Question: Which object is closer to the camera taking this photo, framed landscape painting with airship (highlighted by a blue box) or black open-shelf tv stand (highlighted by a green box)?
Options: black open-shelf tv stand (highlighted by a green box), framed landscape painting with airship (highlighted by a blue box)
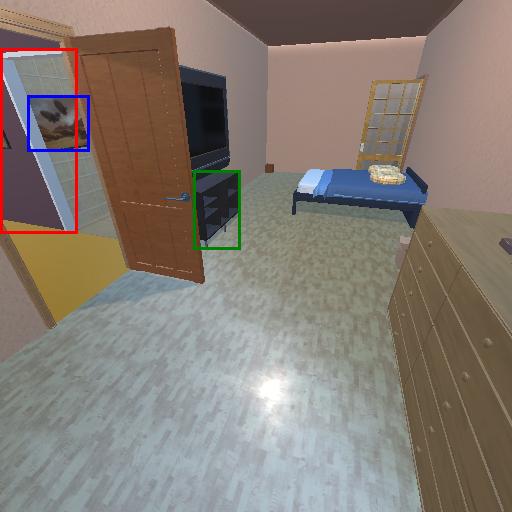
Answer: black open-shelf tv stand (highlighted by a green box)